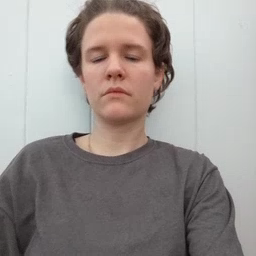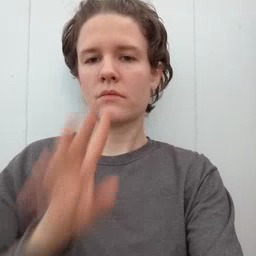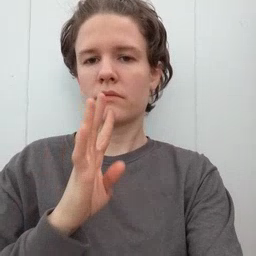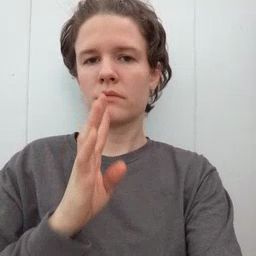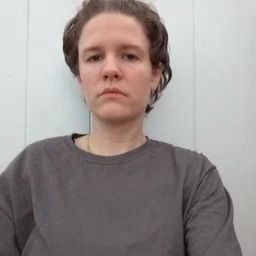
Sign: talk